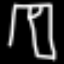
Label: pants